Question: I recently came across an app in the app store called <URL>. It has a feature that lets you see the data usage per app basis (see the attached screenshot. I have been wondering what is it doing to get this sort of information.
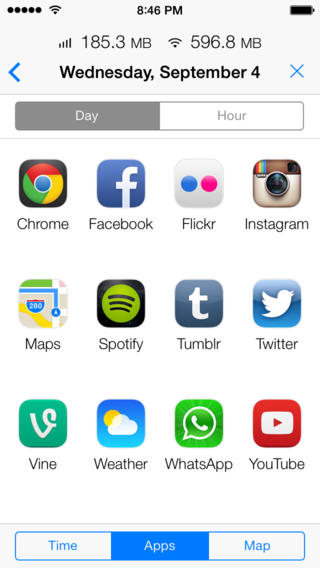
Answer: See <URL>.
Then about usage tracking:
If you wondered about any public APIs that give you network statistics out of the box - there's nothing there.
DataMan it self is an app that used to work in the background all the time, and bind to the network interfaces to track network usage. Which is one of the reasons that its data is never 100% accurate as it is not guaranteed to always work in the background. This is also the reason Apple kicked it from the AppStore after a few versions...
Now that app has returned, if I understand correctly, after making a few changes: Mainly avoiding "hacks" to stay in background, and using Location Services to get back online when the user moves around. I guess this is another hack but one that Apple did not oppose to, yet.
After looking around the web for a bit, it seems that Apple found that trick also, and removed many apps from the AppStore due to staying in the background by using location. I guess right now it's not working more than 10 minutes in the background, so you open it when you want to measure current Activity, and it stops measuring after 10 minutes.
About the tracking code itself, its mainly C code, using CFNetwork framework, and you can find some answers on stackoverflow on this subject.
Well, the part about seeing the installed apps list, and foreground app, is not exactly private APIs, but private plist, as you mentioned.
Apps which access private files do get through from time to time. When Apple finds that some "private" files are accessed and need to be kept safer - they change it in an iOS update, like they did with the call history file, which is sensitive. Old apps tended to use (around iOS <= 3.3) the call history db to do some stats, and on iOS4 they were obsolete by the file moving to a secure location.
Reading "private" files which are unprotected is pretty easy to do without getting caught by automatic analyzers.
When you know which is the foreground app, and you can count current network usage, you can associate it with the app... And get an estimation. So this is how they do it, most likely.
The techniques change from time to time, due to Apple re-reviewing apps and their own policies, and due to API changes, and if you track the history of such apps and even this specific app - you will see that from time to time they get kicked off of the AppStore and return with a twist. They adjust... So no technique is reliable and this is a major headache to maintain, which is probably why the developer charges 9.99$ for it. I would.